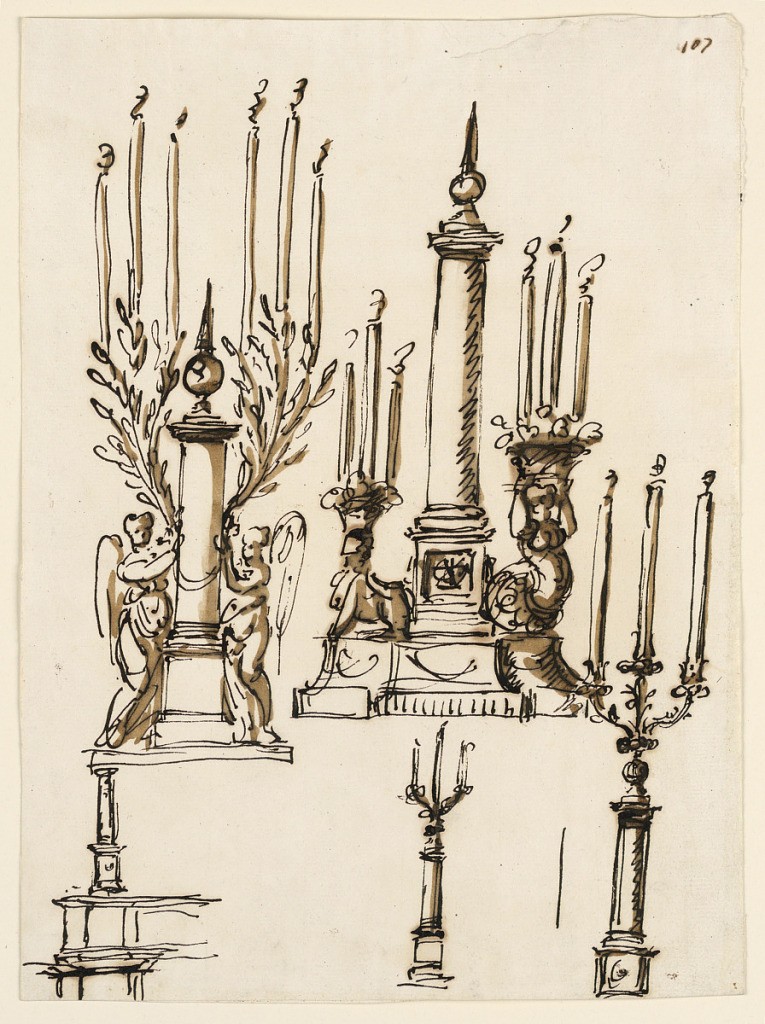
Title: Candlesticks
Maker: Giuseppe Barberi, Italian, 1746–1809
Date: ca. 1790
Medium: Pen and brown ink, brush and brown wash on off-white laid paper, lined
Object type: Drawing
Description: Upper row, at left: Two winged women stand beside a columna miliaria supporting brackets springing from it laterally, consisting of three branchces with burning candles. At right, with alternative suggestions: in the center of a base rises a columna miliaria, flanked at left by a sitting sphinx with a basket upon her head from which three burning candles spring, at right by a half-figure with a similar basket upon the head. Lower row, at left: a column standing near the end of a parapet. Center: a sketch like -2023, above, at left. At right: a similar design on a larger scale.